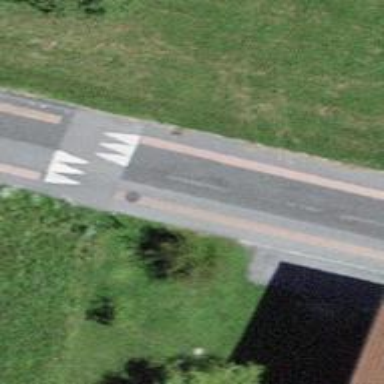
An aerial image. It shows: Bump for traffic calming.